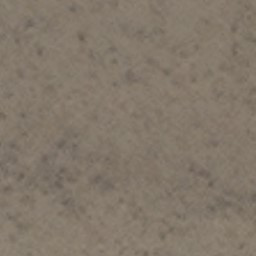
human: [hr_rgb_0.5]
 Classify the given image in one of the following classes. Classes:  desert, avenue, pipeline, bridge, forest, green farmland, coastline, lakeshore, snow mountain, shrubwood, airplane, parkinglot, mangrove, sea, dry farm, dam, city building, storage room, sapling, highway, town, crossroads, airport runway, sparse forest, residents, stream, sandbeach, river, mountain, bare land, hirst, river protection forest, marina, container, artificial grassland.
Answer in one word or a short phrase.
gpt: bare land